Question: Using Kendo MVC Kendo Chart. I want to disable legend of the chart. It looks like that:
:
I don't want to show left side of my chart so how can i disappear this legend? I tried to make true's to false but i am failed many times.
'''
@(Html.Kendo().Chart(Model)
.Name("chart")
.Title(title => title
.Align(ChartTextAlignment.Center)
)
.Series(series =>
{
series.Bar(
model => model.Deger,
model => model.Color
)
.Labels(labels => labels.Background("transparent").Visible(true));
})
.CategoryAxis(axis => axis
.Categories(model => model.Parameter)
.MajorGridLines(lines => lines.Visible(true))
.Line(line => line.Visible(true))
)
.ValueAxis(axis => axis.Numeric()
.MajorGridLines(lines => lines.Visible(true))
.Visible(true)
)
.ChartArea(chartArea => chartArea.Background("transparent"))
.Tooltip(tooltip => tooltip
.Visible(true)
.Template("#= category #: #= value #"))
)
'''
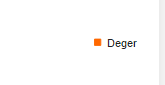
Answer: Just add '.Legend(false)' to your chart.
'''
@(Html.Kendo().Chart(Model)
.Name("chart")
.Title(title => title.Align(ChartTextAlignment.Center))
.Series(series =>
{
series.Bar(
model => model.Deger,
model => model.Color
)
.Labels(labels => labels.Background("transparent").Visible(true));
})
.CategoryAxis(axis => axis
.Categories(model => model.Parameter)
.MajorGridLines(lines => lines.Visible(true))
.Line(line => line.Visible(true))
)
.ValueAxis(axis => axis.Numeric()
.MajorGridLines(lines => lines.Visible(true)).Visible(true)
)
.ChartArea(chartArea => chartArea.Background("transparent"))
.Tooltip(tooltip => tooltip
.Visible(true)
.Template("#= category #: #= value #"))
.Legend(false)
)
'''
Alternatively, you can control the legend using JavaScript. Useful if you want to hide certain legend items.
'''
var chart = $("#chart").data("kendoChart");
chart.options.series[0].visibleInLegend = false;
chart.redraw();
'''